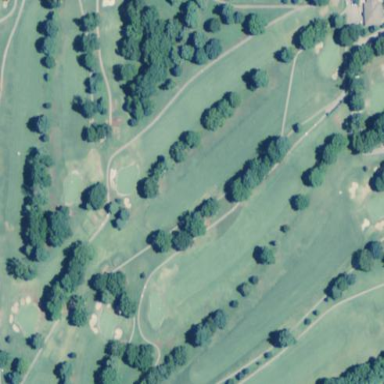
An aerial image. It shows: Scenic golf fairway.